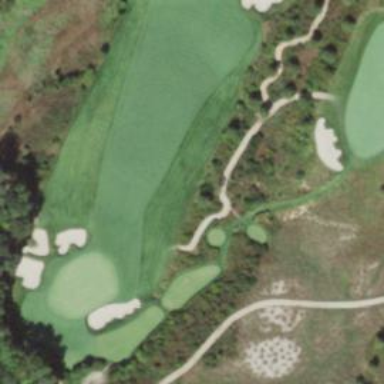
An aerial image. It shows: View of golf hole.